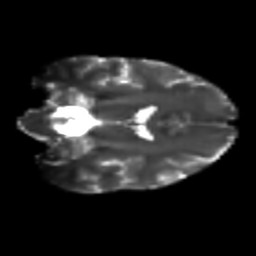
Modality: T2w
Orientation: coronal
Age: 19
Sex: female
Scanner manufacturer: siemens
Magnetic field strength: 3 T
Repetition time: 3.5 s
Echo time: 0.104 s